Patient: sex F, age 66
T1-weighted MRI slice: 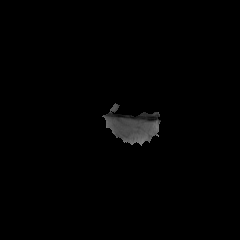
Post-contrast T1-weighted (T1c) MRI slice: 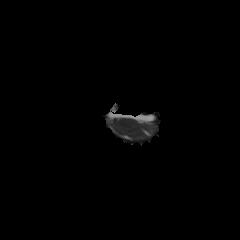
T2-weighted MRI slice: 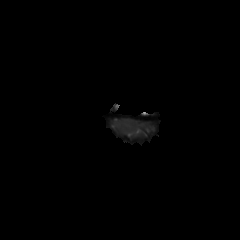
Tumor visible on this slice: no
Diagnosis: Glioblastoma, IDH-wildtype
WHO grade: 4